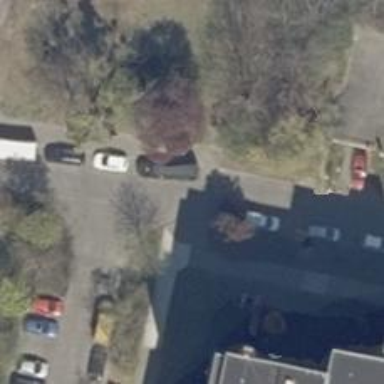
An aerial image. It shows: Sidewalk.